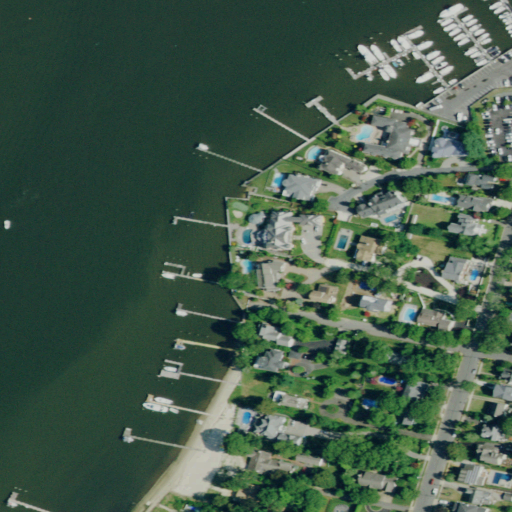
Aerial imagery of cape in New Jersey named Long Point containing open water, medium intensity development, low intensity development, open development, high intensity development, and herbaceous wetlands